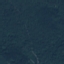
Land use / land cover: Forest